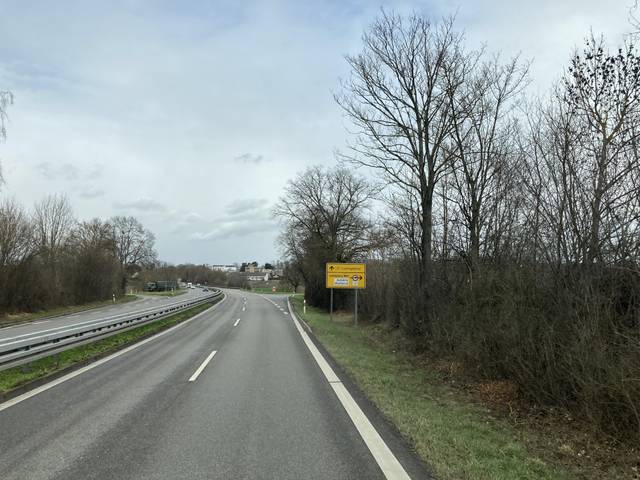
Region: Germany
Coordinates: 48.876, 9.197